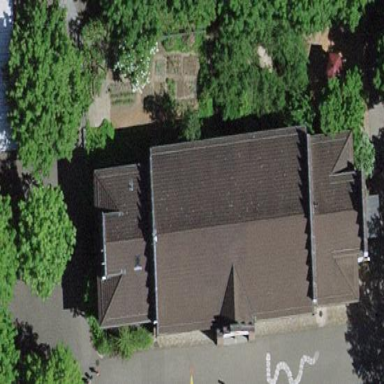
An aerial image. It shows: School building.